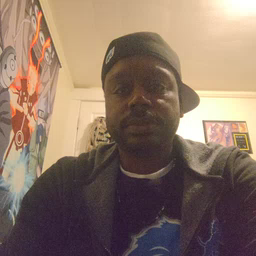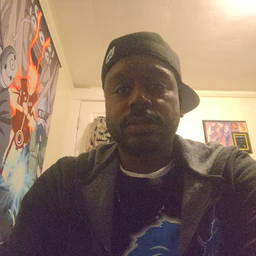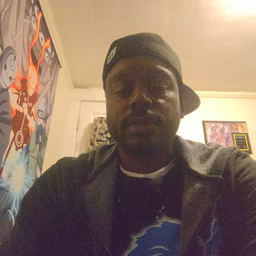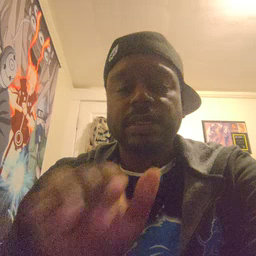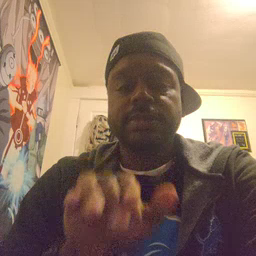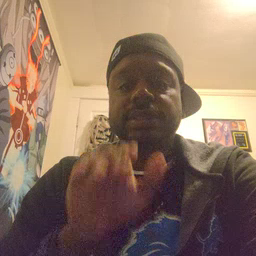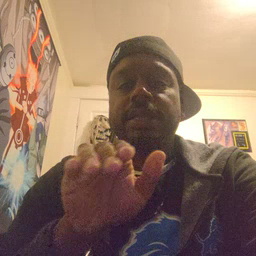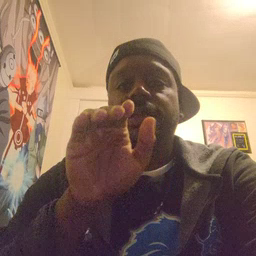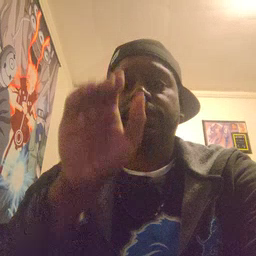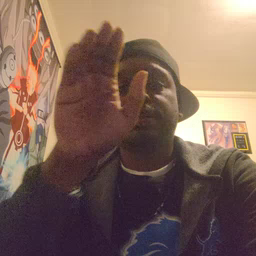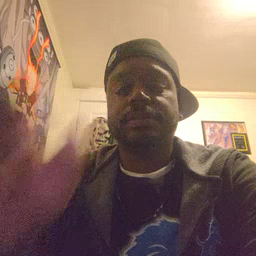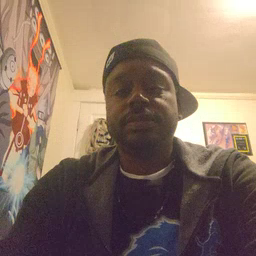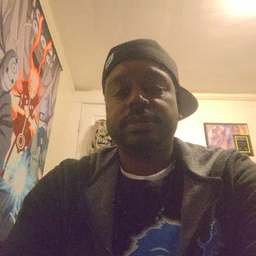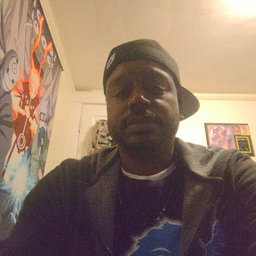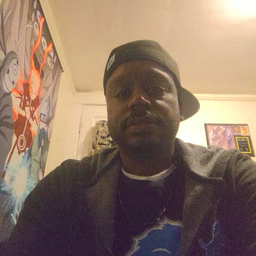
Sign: stairs